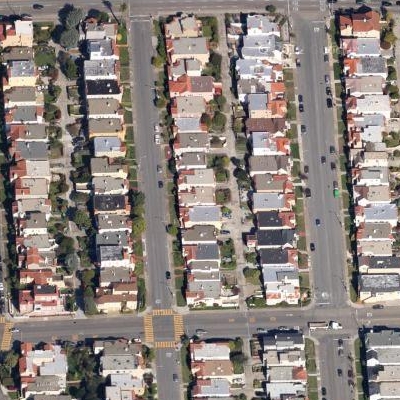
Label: Resident